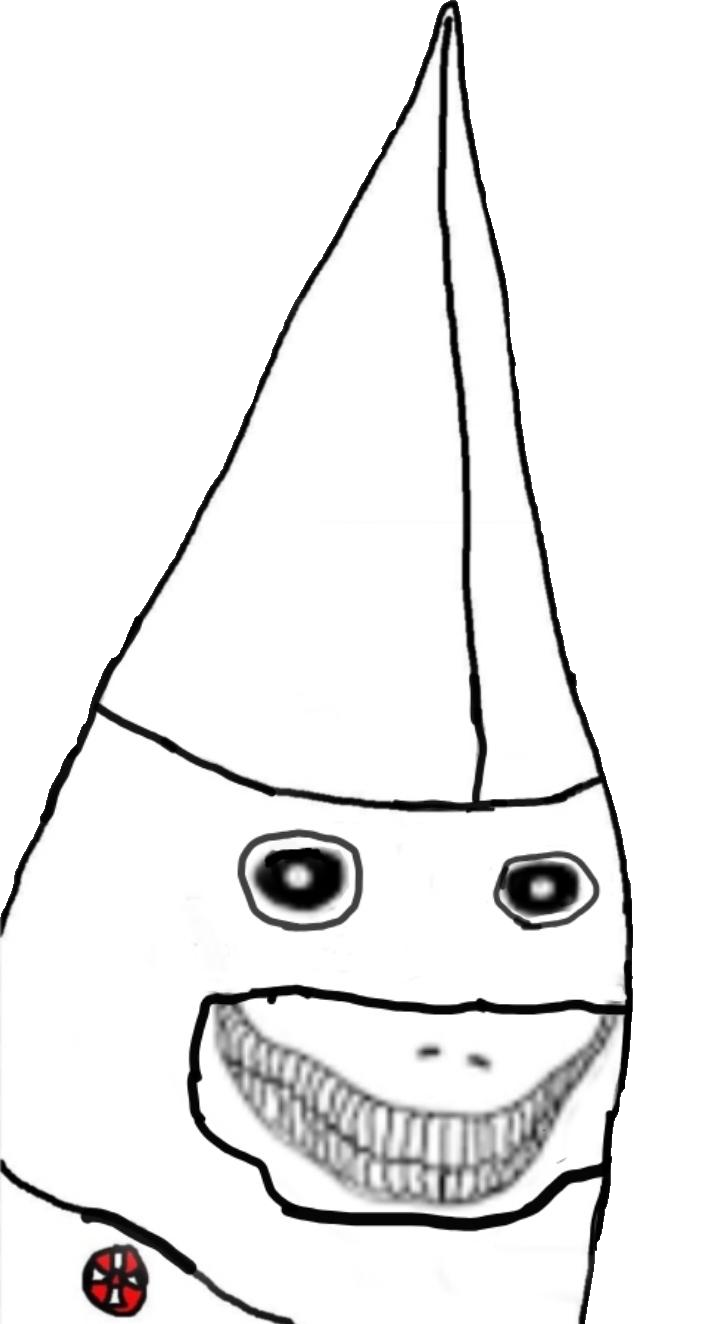
Label: 5_Oomer